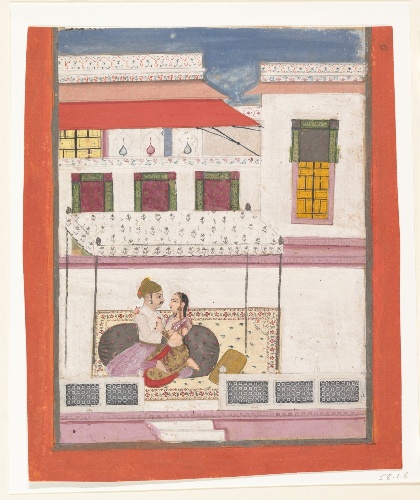
Date: early 18th century
Object type: Folio
Classification: Paintings
Medium: Ink, opaque watercolor, and gilt on paper
Culture: India (Rajasthan, Amber)
Dimensions: 9 1/8 x 7 1/2 in. (23.2 x 19.1 cm)
Department: Asian Art
Credit line: Rogers Fund, 1958
Accession year: 1958
Repository: Metropolitan Museum of Art, New York, NY
Tags: Men|Women